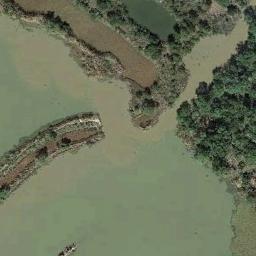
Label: wetland